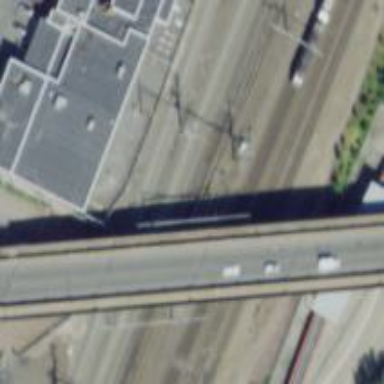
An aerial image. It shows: Railway track with contact line for electrification.